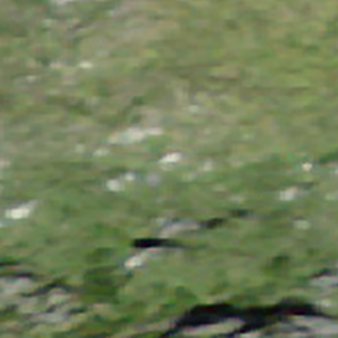
Label: other